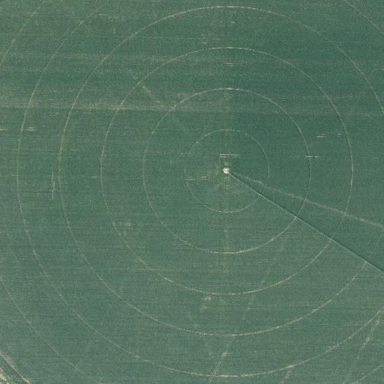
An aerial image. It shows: Farmland with center pivot irrigation system.